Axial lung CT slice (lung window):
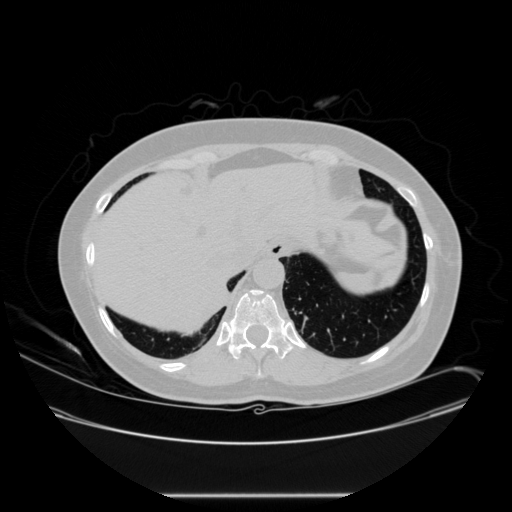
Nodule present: no